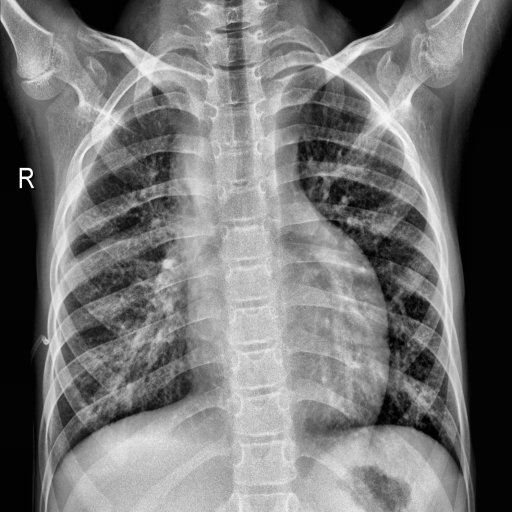
Finding: PNEUMONIA